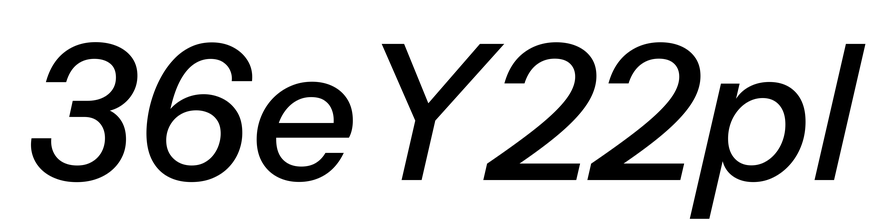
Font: InstrumentSans-Italic_Medium_Italic